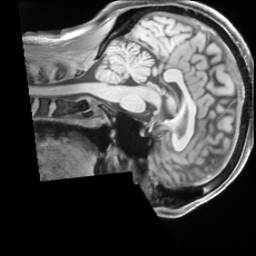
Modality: T1w
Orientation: sagittal